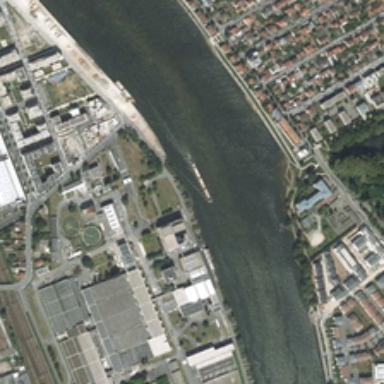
A large number of houses were built on both sides of the river .